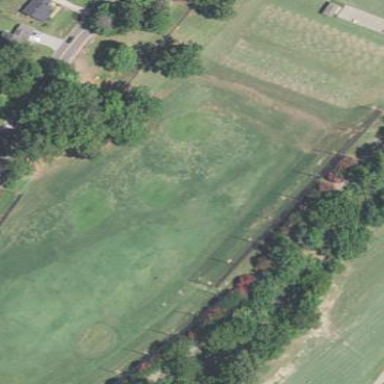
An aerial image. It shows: Grassy area designated for driving range golf.